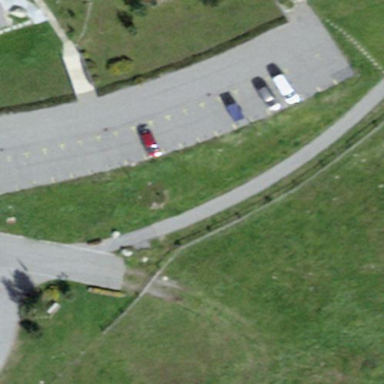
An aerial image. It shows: Parking area.